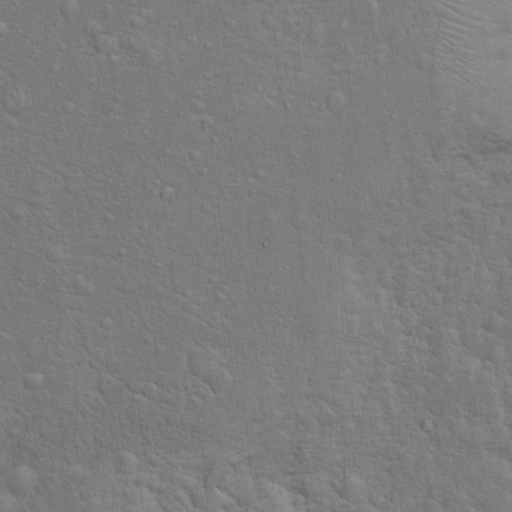
Objects detected: cone